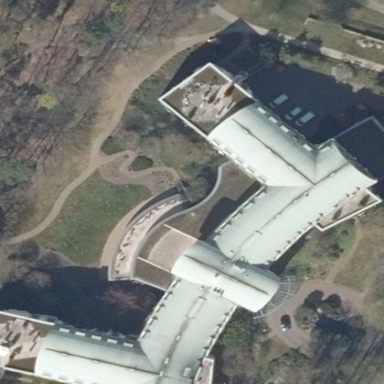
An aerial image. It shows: Hospital building with round roof shape.